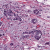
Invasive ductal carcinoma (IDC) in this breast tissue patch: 1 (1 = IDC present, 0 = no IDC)